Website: bh-photo
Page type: receipt
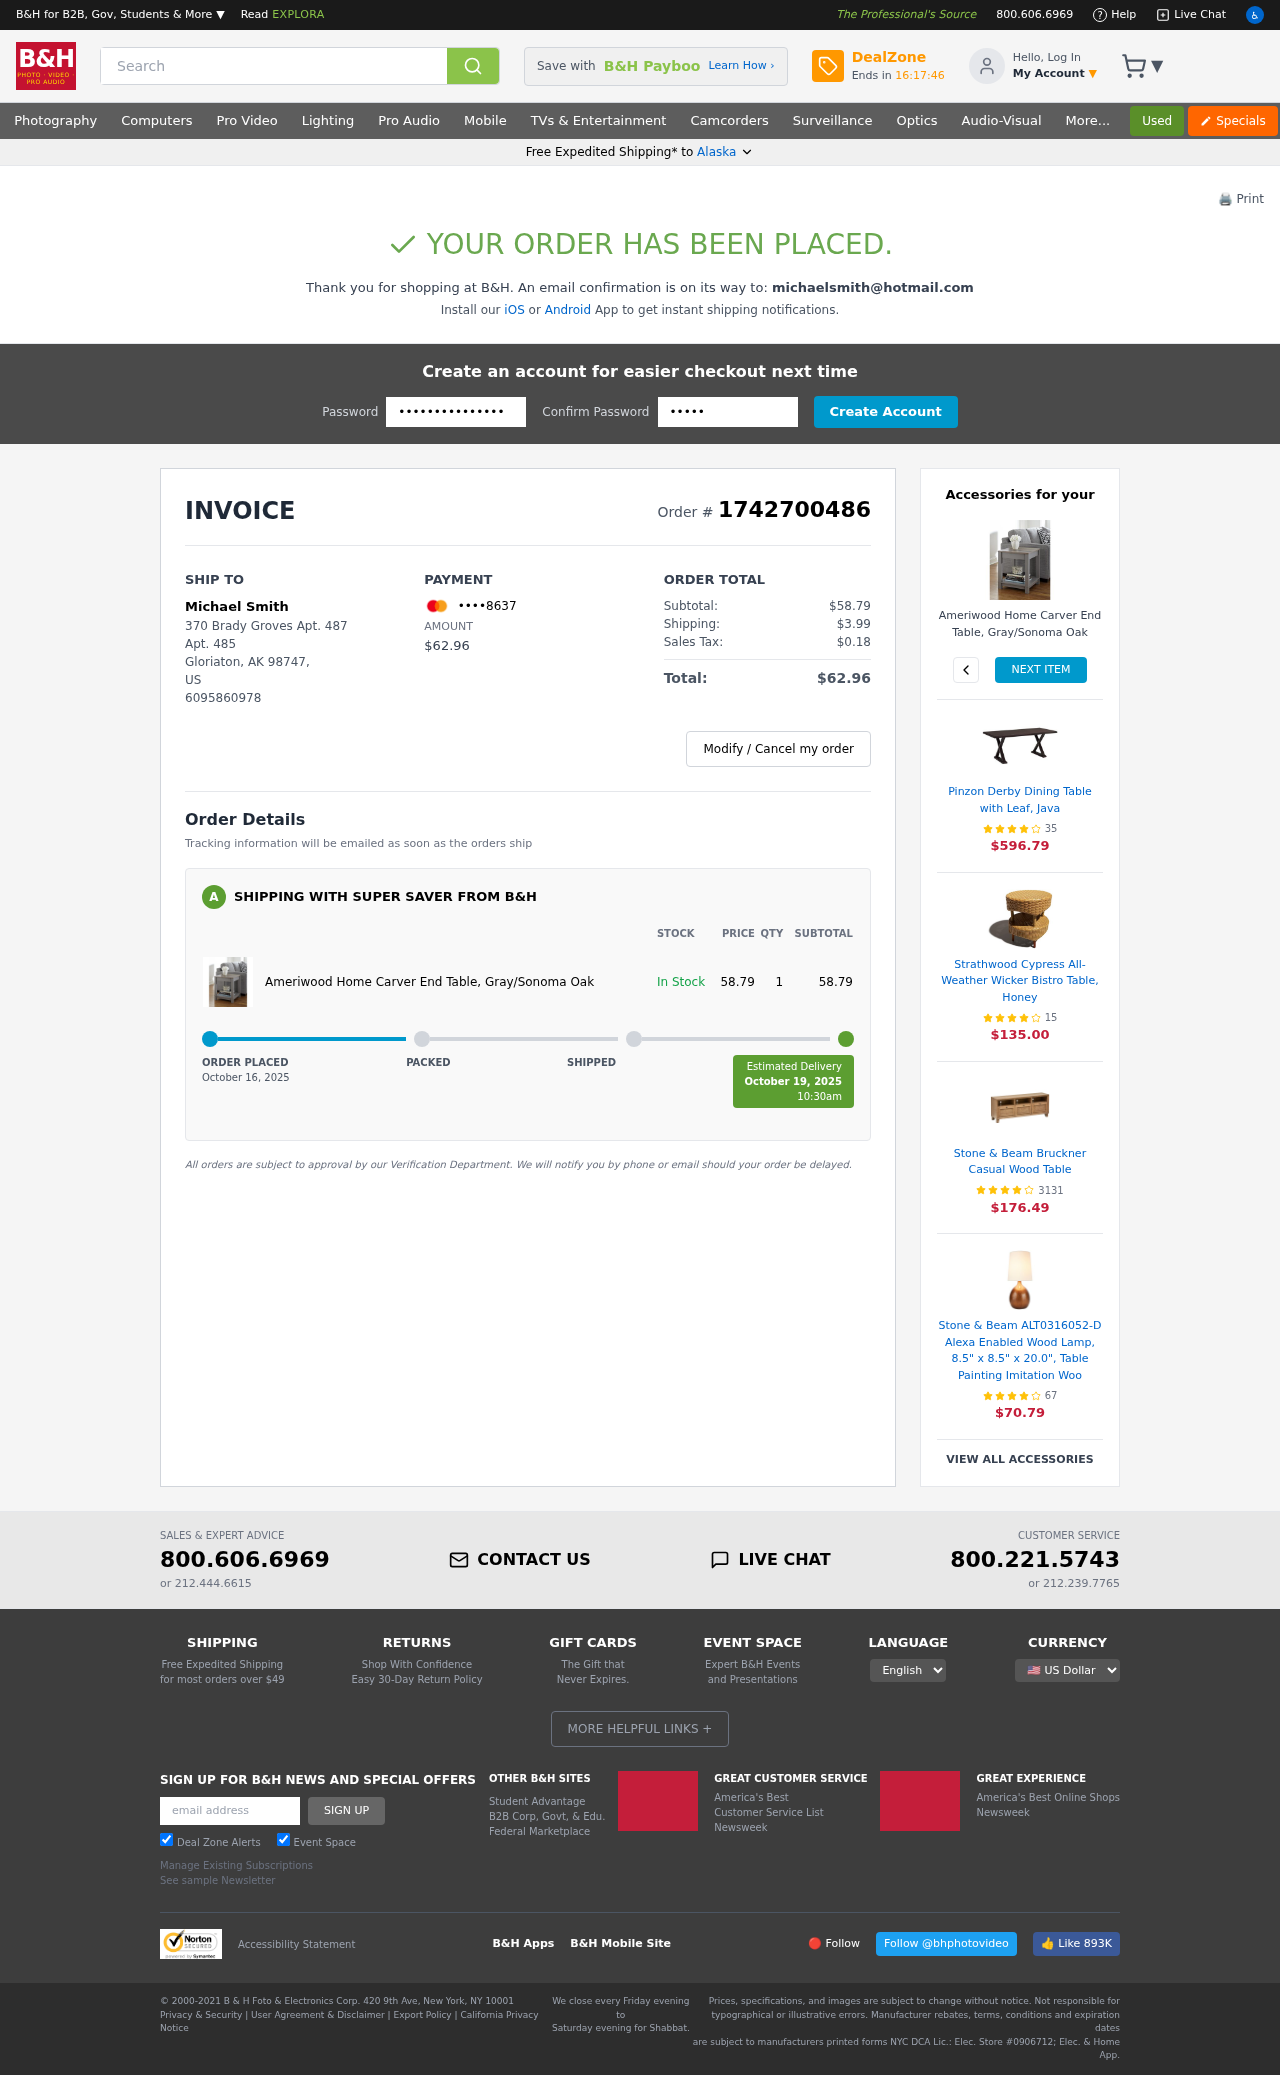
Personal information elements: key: PII_CARD_LAST4
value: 8637
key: PII_CITY
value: Gloriaton
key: PII_EMAIL
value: michaelsmith@hotmail.com
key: PII_FULLNAME
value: Michael Smith
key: PII_PHONE
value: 6095860978
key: PII_POSTCODE
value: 98747
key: PII_STATE
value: Alaska
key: PII_STATE_ABBR
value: AK
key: PII_STREET
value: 370 Brady Groves Apt. 487
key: PII_STREET2
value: Apt. 485
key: PII_COUNTRY_CODE
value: US
Product elements: key: PRODUCT1_NAME
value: Ameriwood Home Carver End Table, Gray/Sonoma Oak
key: PRODUCT1_PRICE
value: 58.79
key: PRODUCT1_QUANTITY
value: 1
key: PRODUCT1_NAME2
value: Ameriwood Home Carver End Table, Gray/Sonoma Oak
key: PRODUCT2_NAME
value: Pinzon Derby Dining Table with Leaf, Java
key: PRODUCT2_NUM_RATINGS
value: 35
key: PRODUCT2_PRICE
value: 596.79
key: PRODUCT3_NAME
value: Strathwood Cypress All-Weather Wicker Bistro Table, Honey
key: PRODUCT3_NUM_RATINGS
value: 15
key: PRODUCT3_PRICE
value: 135.00
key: PRODUCT4_NAME
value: Stone & Beam Bruckner Casual Wood Table
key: PRODUCT4_NUM_RATINGS
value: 3131
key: PRODUCT4_PRICE
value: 176.49
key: PRODUCT5_NAME
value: Stone & Beam ALT0316052-D Alexa Enabled Wood Lamp, 8.5" x 8.5" x 20.0", Table Painting Imitation Woo
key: PRODUCT5_NUM_RATINGS
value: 67
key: PRODUCT5_PRICE
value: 70.79
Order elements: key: ORDER_ID
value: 1742700486
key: ORDER_TOTAL
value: $62.96
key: ORDER_SUBTOTAL
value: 58.79
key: ORDER_SUBTOTAL
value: $58.79
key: ORDER_SHIPPING_COST
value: $3.99
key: ORDER_TAX
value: $0.18
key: ORDER_DATE
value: October 16, 2025
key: ORDER_DELIVERY_DATE
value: October 19, 2025
Search elements: key: HEADER_SEARCH
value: Search